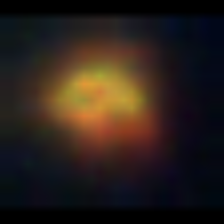
Taxon: NanoPlankton
Group: Other